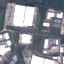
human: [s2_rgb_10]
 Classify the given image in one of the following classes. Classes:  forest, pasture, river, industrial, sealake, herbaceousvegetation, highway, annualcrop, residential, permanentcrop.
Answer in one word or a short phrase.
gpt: Industrial